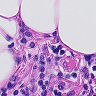
Metastatic tissue present: no